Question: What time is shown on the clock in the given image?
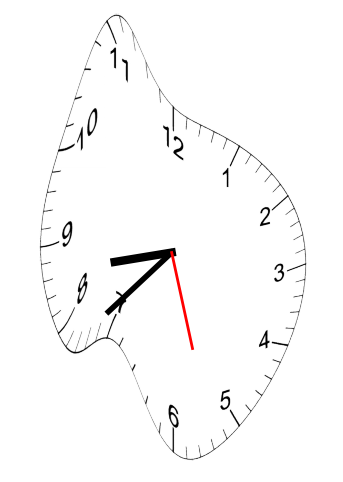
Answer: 08:37:27